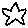
Label: star